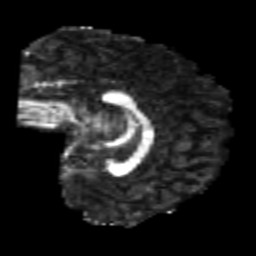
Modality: FA
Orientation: sagittal
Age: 25
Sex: female
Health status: healthy
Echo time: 0.074 s